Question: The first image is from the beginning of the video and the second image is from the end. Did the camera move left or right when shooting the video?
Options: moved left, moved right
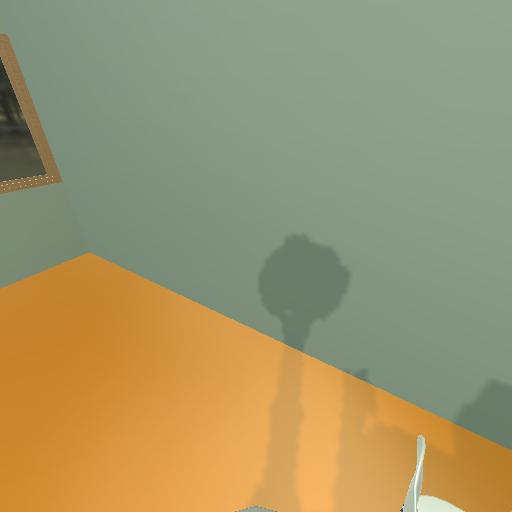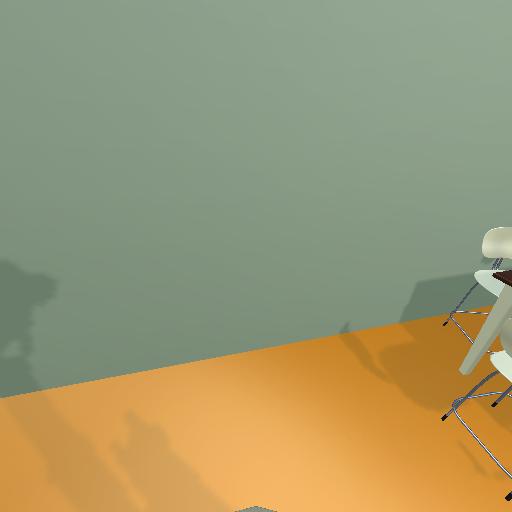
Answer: moved left